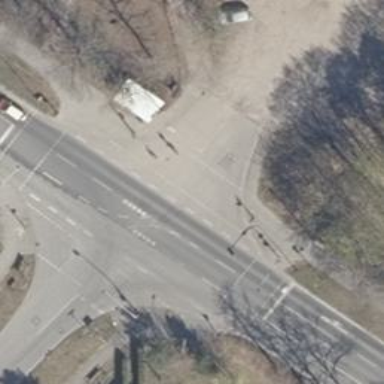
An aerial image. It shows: Road with traffic signals.